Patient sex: M
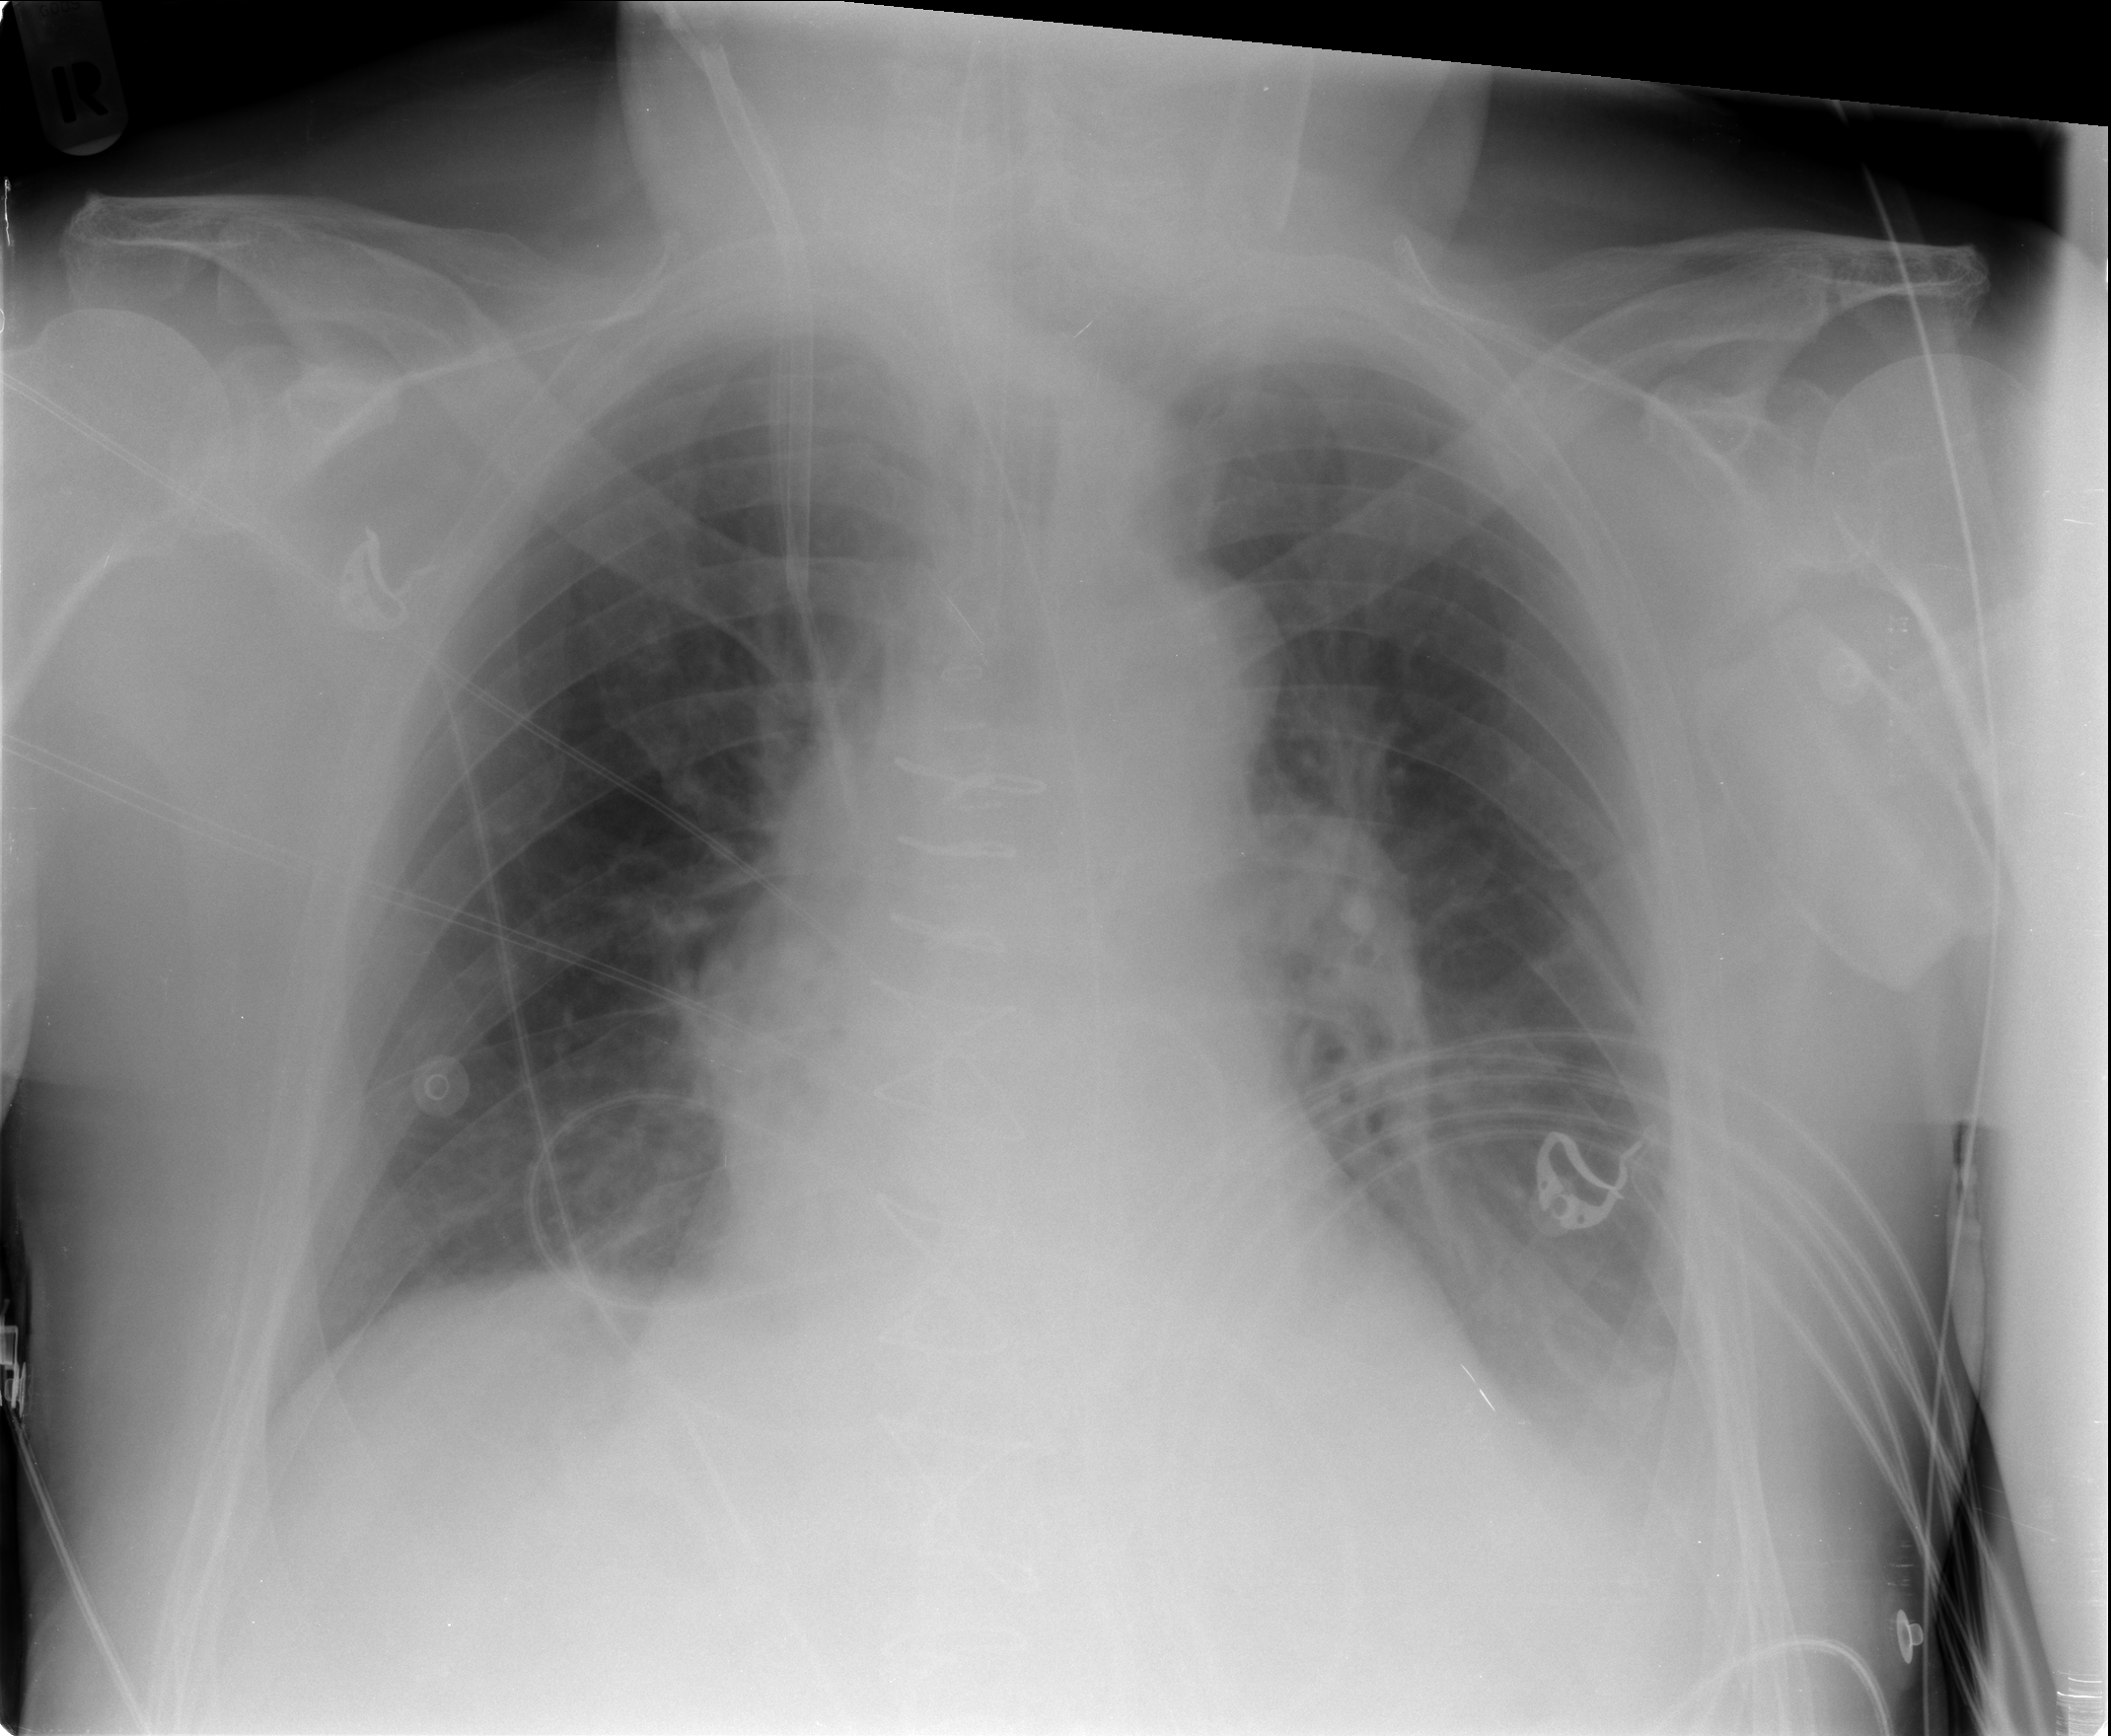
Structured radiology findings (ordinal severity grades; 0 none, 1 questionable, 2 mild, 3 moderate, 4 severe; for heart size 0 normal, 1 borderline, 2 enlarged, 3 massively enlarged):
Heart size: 1
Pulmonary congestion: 2
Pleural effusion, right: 0
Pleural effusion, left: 0
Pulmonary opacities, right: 0
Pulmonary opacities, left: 0
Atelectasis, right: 0
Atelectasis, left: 0